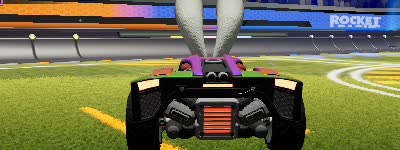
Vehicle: breakout